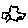
Label: car